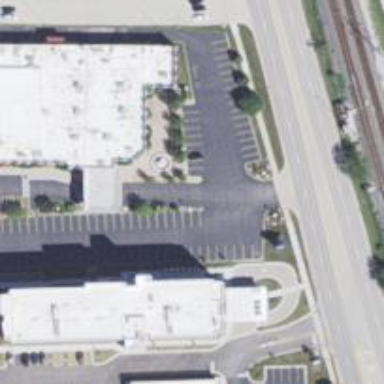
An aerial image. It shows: Commercial building that serves as events venue.